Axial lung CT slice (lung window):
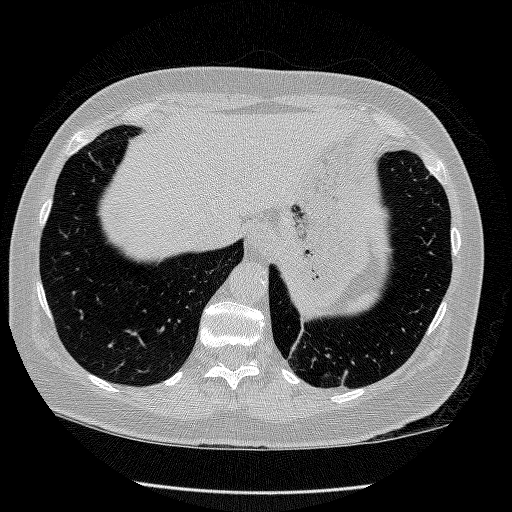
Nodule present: no